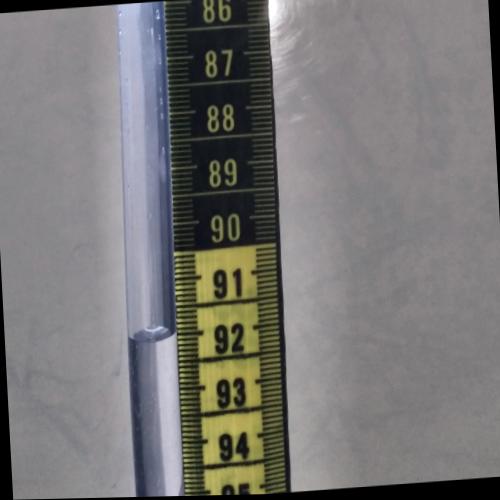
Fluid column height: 92.0 cm